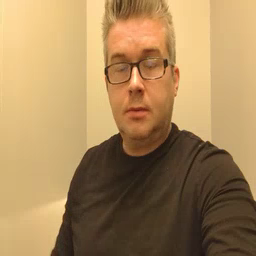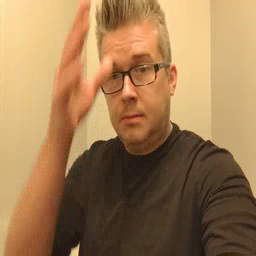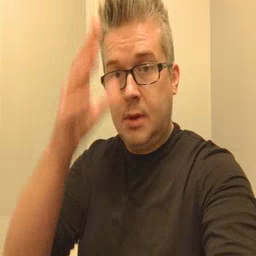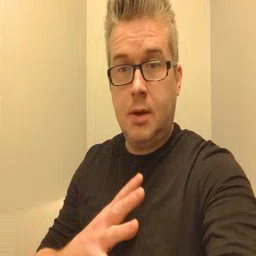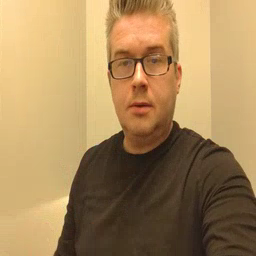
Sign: man